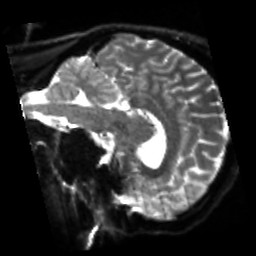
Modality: sbref
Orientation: sagittal
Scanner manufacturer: siemens
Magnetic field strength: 3 T
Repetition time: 4 s
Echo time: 0.0594 s